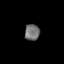
Tissue: lung
Cell type: Endothelial cells
Senescence score: 0.6455
Nuclear area (px): 238
Mean DAPI intensity: 112.765